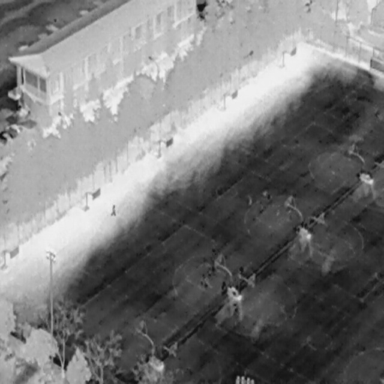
There are nine objects shown in the infrared image, including seven People, and two Cars.